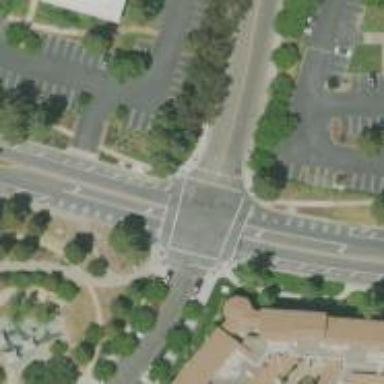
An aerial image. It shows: Solid stop line on the road.